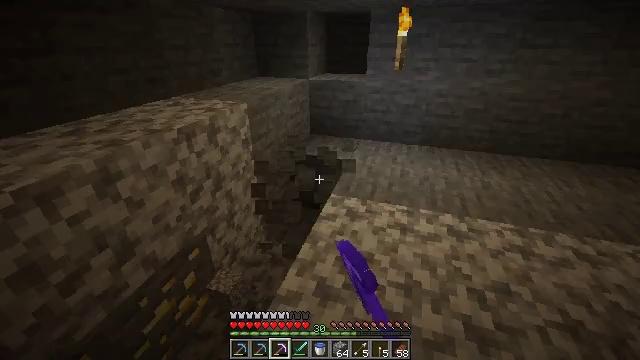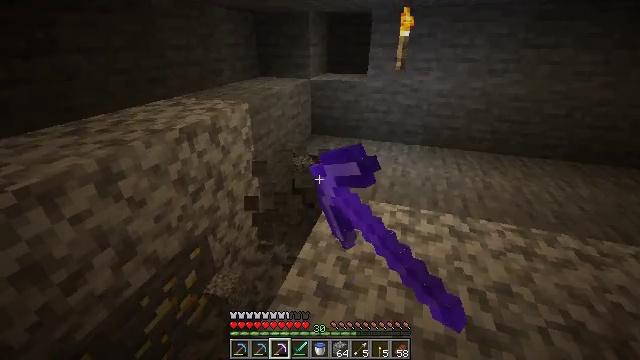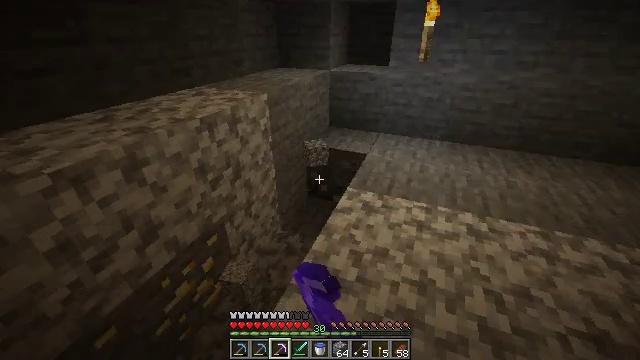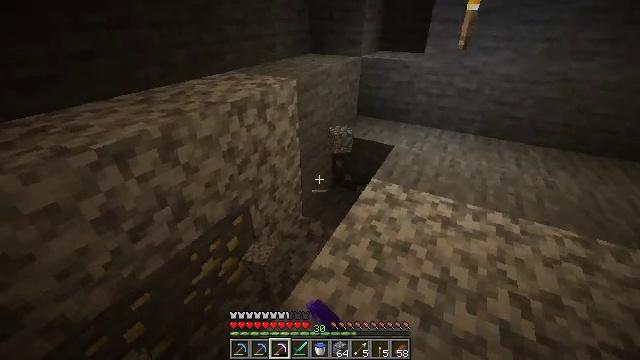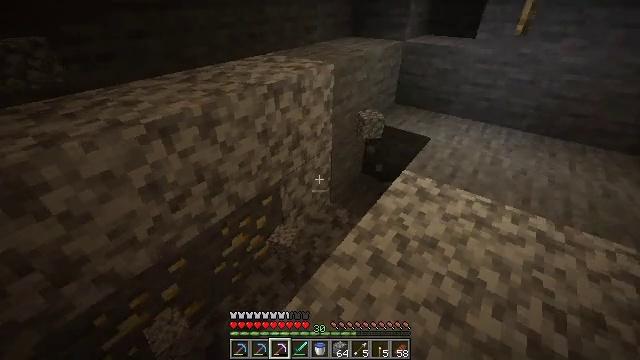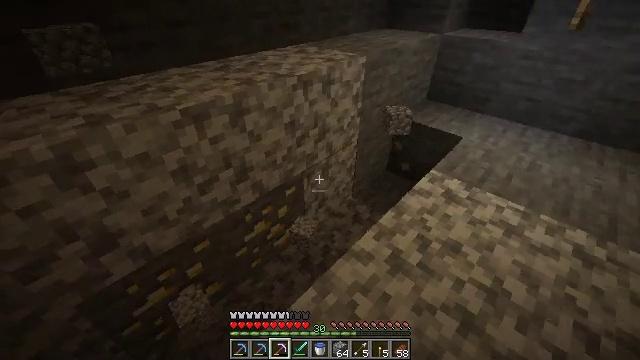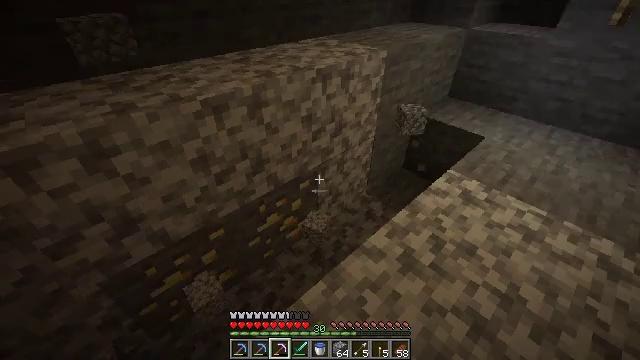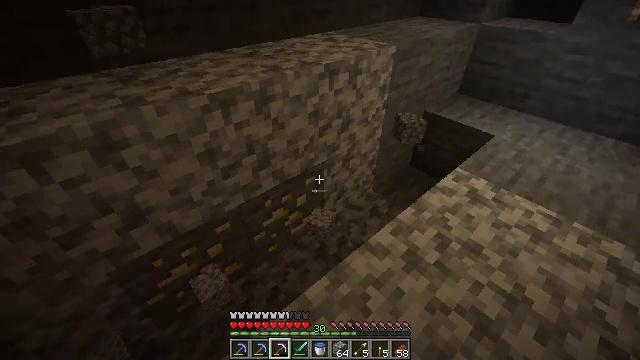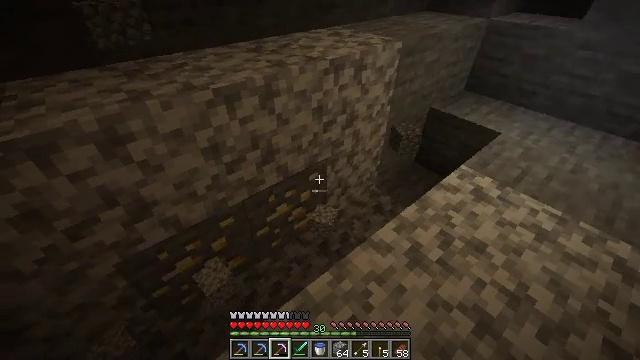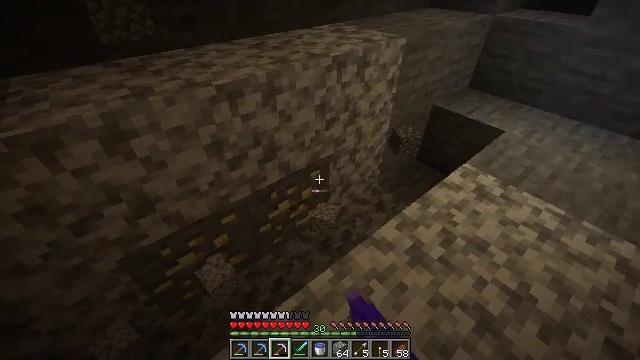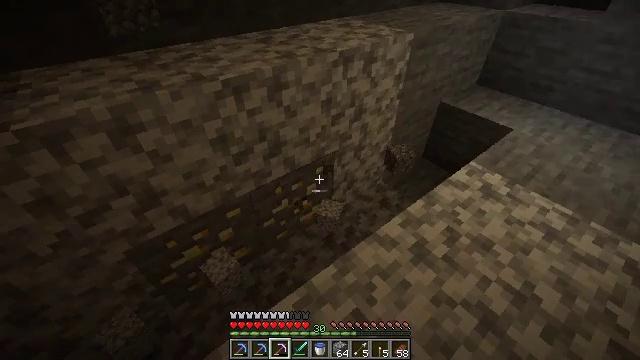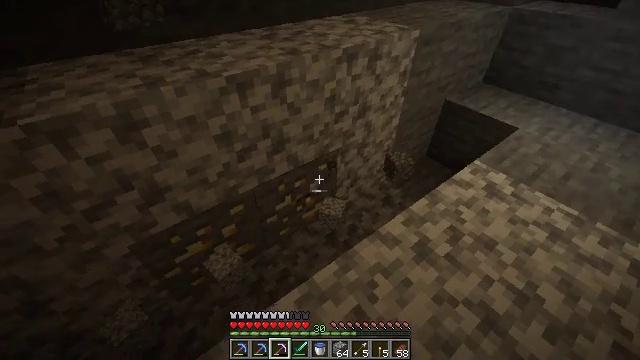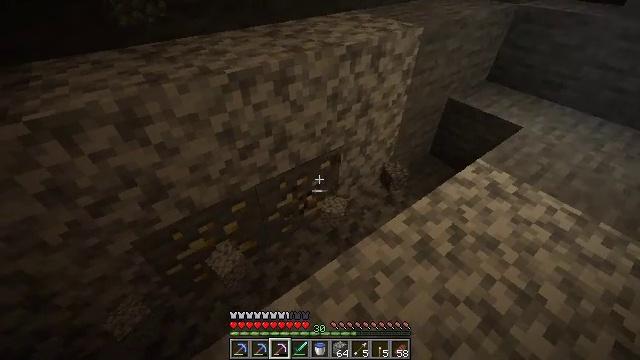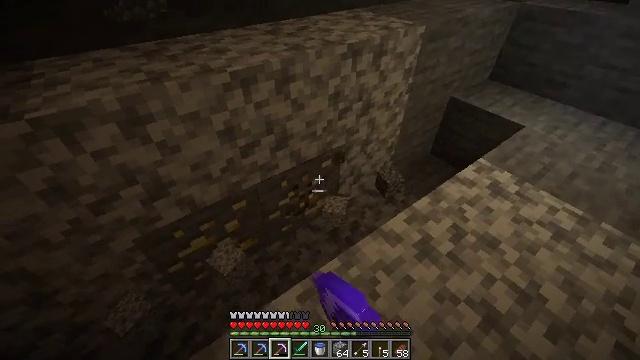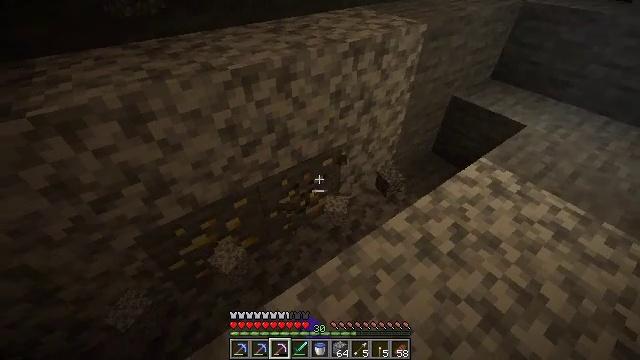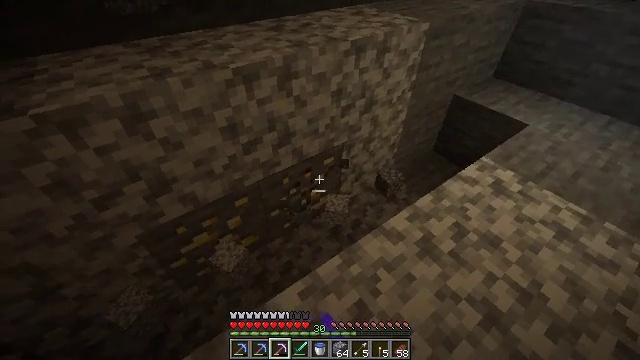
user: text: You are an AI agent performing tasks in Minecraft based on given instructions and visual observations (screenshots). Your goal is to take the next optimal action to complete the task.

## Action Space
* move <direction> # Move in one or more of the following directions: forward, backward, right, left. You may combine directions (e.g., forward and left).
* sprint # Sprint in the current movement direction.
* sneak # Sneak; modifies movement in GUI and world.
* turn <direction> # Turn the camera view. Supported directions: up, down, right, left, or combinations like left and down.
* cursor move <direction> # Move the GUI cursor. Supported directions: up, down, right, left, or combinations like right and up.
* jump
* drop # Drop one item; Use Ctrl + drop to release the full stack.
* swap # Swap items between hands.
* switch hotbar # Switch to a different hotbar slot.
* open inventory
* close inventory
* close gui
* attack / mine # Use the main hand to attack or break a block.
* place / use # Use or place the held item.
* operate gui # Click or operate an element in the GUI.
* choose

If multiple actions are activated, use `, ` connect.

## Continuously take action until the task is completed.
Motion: motion action
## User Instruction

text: Mine the gold ore underground.
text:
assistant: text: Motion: attack / mine
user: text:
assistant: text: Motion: turn left and down, attack / mine
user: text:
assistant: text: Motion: turn left and down
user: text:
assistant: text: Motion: turn left and down
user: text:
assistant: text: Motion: turn left and down
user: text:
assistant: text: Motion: turn left and down
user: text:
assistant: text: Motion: turn left
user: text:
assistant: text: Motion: turn left, attack / mine
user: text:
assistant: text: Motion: attack / mine
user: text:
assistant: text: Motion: turn left, attack / mine
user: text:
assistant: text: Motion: attack / mine
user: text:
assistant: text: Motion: attack / mine
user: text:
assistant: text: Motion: attack / mine
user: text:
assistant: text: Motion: attack / mine
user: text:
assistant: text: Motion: attack / mine
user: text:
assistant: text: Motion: attack / mine
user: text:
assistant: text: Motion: attack / mine
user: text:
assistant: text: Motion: turn left, attack / mine
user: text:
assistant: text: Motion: turn left, attack / mine
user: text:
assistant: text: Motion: attack / mine
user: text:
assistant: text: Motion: attack / mine
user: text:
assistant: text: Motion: turn left, attack / mine
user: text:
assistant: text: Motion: turn left, attack / mine
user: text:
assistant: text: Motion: turn left, attack / mine
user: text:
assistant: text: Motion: turn left, attack / mine
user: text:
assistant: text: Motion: turn left, attack / mine
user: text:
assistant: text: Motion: turn left, attack / mine
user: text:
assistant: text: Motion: turn left, attack / mine
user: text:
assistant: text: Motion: turn left, attack / mine
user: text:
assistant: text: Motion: turn left, attack / mine